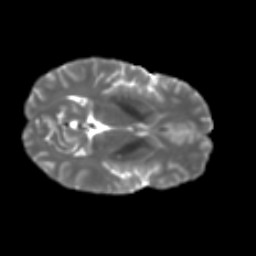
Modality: T2w
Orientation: axial
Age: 33
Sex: female
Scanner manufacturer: ge
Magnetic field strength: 3 T
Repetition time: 7.8 s
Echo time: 0.0606 s